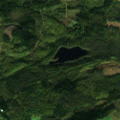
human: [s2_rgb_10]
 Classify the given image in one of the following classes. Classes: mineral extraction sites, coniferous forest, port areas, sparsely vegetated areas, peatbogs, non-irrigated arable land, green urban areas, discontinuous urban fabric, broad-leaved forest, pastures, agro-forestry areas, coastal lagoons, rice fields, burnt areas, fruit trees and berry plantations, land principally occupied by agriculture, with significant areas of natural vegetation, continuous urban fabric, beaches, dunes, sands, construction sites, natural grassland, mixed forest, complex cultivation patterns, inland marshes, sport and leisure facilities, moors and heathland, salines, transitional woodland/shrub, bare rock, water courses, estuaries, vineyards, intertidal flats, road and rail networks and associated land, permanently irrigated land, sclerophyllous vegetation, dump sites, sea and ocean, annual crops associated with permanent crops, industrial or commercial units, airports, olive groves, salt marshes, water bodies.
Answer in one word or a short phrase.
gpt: land principally occupied by agriculture, with significant areas of natural vegetation, coniferous forest, mixed forest, transitional woodland/shrub